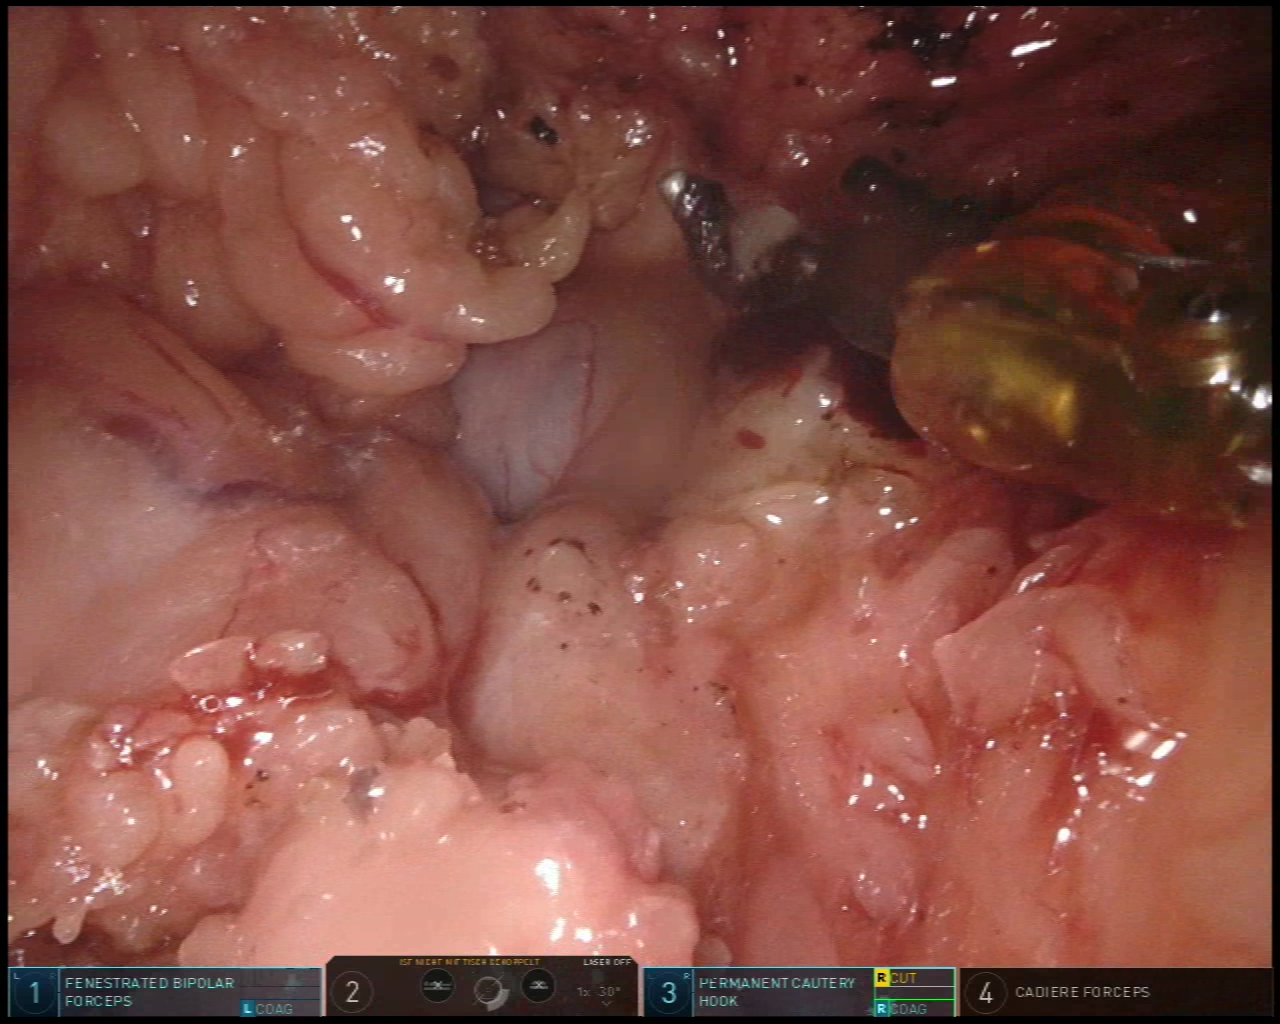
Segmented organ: stomach
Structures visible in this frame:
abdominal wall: no
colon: no
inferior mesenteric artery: no
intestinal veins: no
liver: no
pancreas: no
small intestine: no
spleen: no
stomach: yes
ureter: no
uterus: no
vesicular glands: no